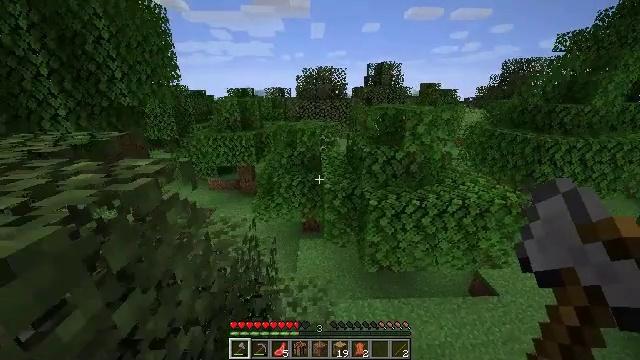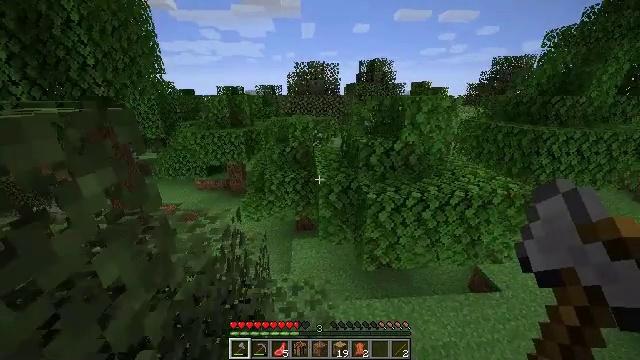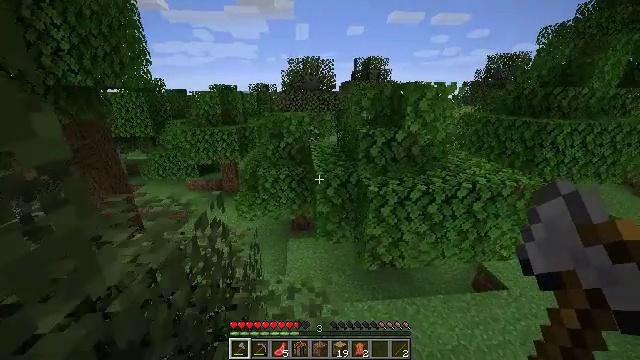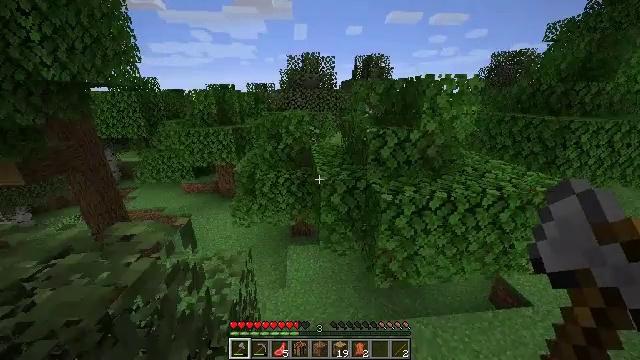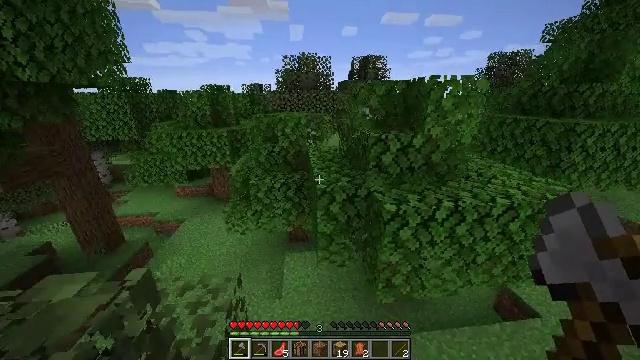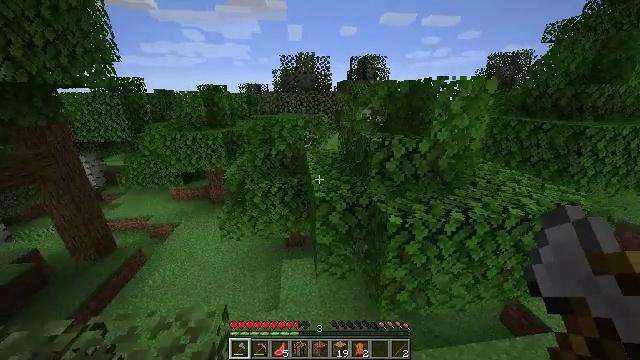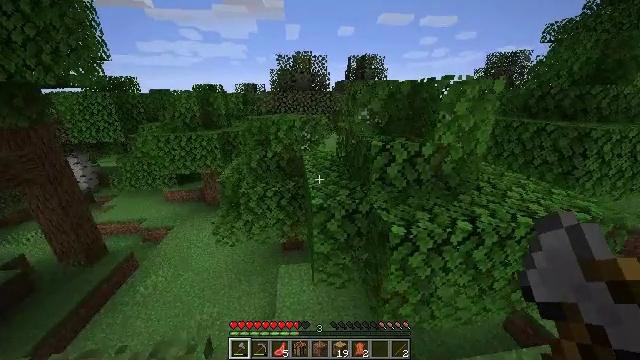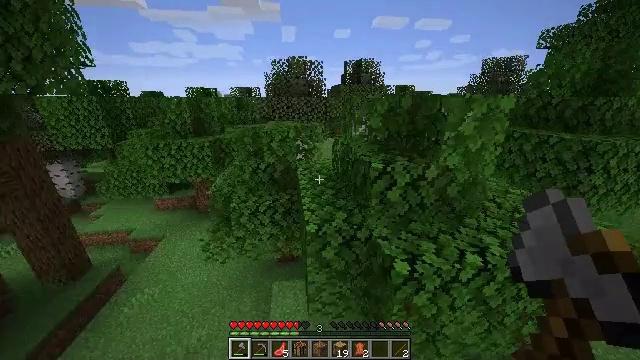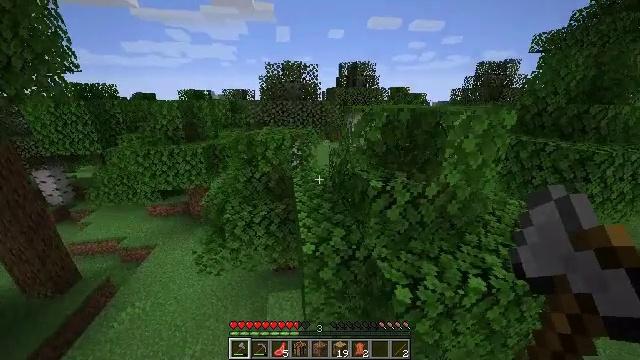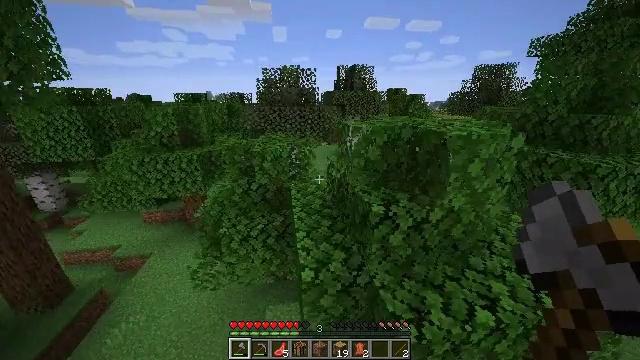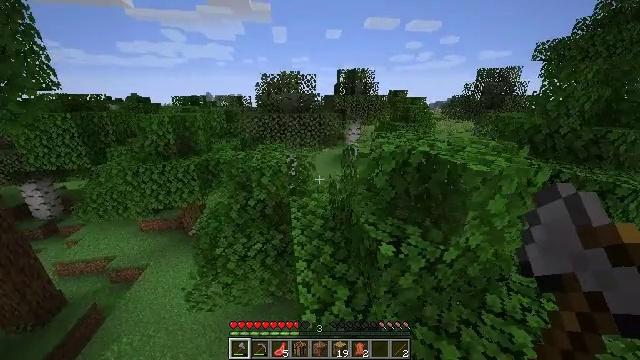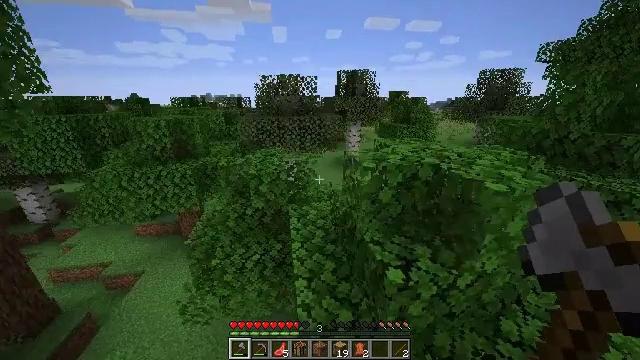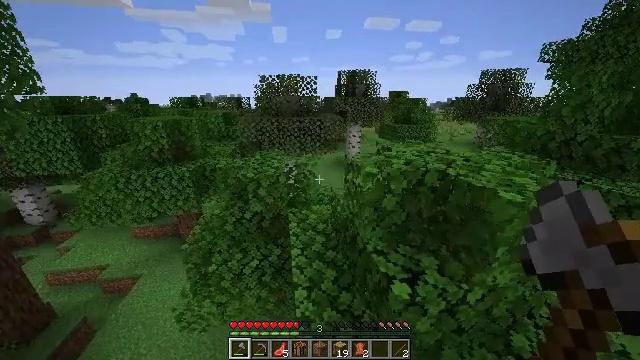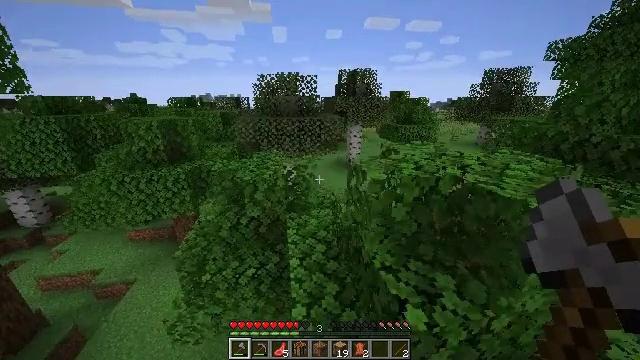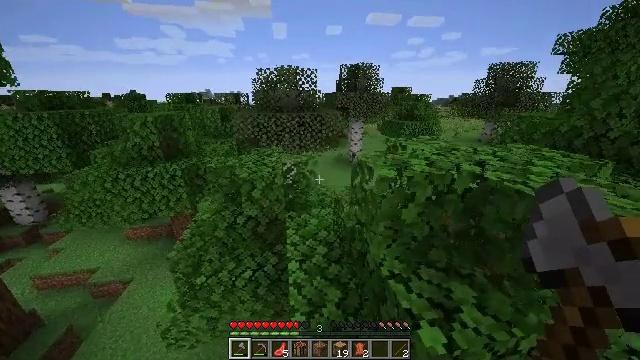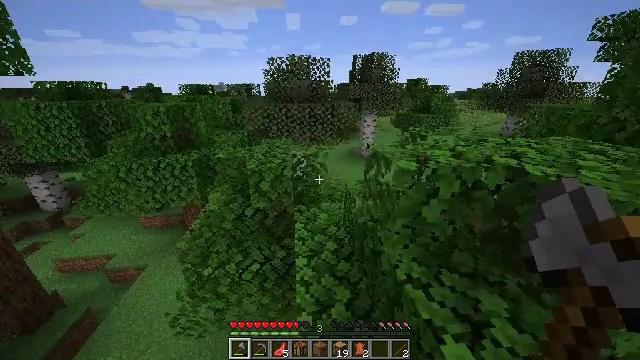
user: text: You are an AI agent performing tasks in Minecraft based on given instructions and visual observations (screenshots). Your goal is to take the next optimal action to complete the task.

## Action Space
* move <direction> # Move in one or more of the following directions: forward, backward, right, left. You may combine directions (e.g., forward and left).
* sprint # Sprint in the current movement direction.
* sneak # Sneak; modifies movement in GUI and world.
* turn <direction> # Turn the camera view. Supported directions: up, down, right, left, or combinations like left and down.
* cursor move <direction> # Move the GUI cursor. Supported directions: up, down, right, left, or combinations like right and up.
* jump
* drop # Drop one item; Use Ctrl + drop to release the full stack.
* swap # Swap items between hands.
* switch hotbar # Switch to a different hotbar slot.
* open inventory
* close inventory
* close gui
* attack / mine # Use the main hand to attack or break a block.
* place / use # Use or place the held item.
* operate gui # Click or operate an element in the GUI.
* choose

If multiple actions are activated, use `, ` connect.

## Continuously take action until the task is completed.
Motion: motion action
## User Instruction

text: Cut down the sugar cane stalks.
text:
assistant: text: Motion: move forward, sprint, turn right
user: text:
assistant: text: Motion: move forward, sprint, turn right
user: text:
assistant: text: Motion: move forward, sprint
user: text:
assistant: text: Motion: move forward, sprint
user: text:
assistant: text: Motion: move forward, sprint
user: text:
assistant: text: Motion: move forward, sprint
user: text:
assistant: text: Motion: move forward, sprint, turn right, jump
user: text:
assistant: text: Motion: move forward, sprint, turn right, jump
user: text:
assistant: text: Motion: move forward, sprint, jump
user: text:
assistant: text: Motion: move forward, sprint, jump
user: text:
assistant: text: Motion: move forward, sprint, jump
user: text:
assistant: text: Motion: move forward, sprint, jump
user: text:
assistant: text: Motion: move forward, sprint
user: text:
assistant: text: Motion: move forward, sprint
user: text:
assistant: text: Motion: move forward, sprint, turn left and down
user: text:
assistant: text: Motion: move forward, sprint
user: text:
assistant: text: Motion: move forward, sprint
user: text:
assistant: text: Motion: move forward, sprint, turn left
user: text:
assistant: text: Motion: move forward, sprint, turn left
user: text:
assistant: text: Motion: move forward, sprint, turn left
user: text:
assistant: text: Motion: move forward, sprint, turn left
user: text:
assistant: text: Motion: move forward, sprint, turn left
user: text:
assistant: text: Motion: move forward, sprint, turn left and up
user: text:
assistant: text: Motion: move forward, sprint, turn left
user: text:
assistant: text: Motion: move forward, sprint, turn left, jump
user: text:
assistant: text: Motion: move forward, sprint, jump
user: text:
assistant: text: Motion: move forward, sprint, jump
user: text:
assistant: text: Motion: move forward, sprint, turn left, jump
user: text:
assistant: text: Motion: move forward, sprint, turn left, jump
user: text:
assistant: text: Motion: move forward, sprint, turn left